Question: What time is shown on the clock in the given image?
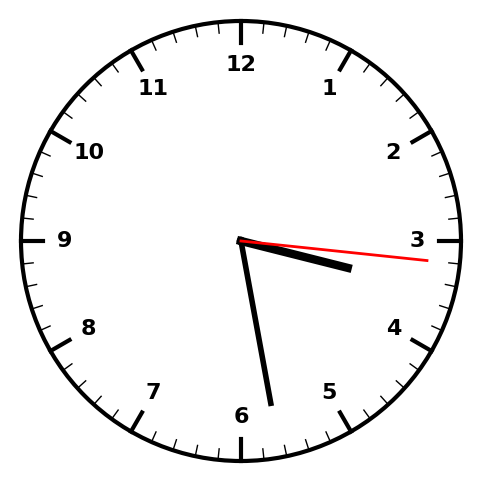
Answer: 03:28:16